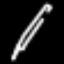
Label: pencil